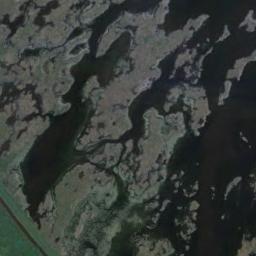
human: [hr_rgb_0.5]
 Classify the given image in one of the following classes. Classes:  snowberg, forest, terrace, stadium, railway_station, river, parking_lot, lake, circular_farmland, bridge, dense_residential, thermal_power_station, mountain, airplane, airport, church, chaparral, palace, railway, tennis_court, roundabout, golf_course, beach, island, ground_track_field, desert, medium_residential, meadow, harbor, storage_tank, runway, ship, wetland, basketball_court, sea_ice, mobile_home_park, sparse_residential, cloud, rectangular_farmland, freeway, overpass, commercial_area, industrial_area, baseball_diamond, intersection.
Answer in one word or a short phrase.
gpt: wetland